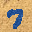
Label: 7